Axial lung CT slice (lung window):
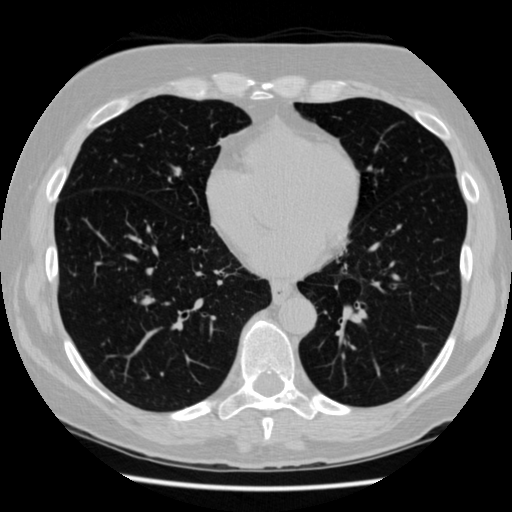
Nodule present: no